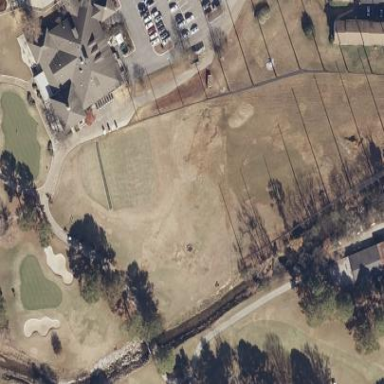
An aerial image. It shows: Area of rough grass used for golf.